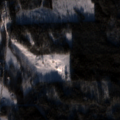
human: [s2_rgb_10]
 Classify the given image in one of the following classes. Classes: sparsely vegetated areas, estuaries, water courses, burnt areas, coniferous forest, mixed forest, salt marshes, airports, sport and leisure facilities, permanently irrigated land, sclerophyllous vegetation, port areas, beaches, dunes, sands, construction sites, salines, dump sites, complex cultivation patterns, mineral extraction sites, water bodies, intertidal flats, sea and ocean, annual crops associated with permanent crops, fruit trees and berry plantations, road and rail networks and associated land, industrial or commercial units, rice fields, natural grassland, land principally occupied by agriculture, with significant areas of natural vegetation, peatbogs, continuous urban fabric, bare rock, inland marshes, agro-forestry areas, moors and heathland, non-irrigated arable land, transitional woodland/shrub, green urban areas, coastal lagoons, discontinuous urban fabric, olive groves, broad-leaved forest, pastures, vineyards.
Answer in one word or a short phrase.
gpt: land principally occupied by agriculture, with significant areas of natural vegetation, coniferous forest, mixed forest, water bodies